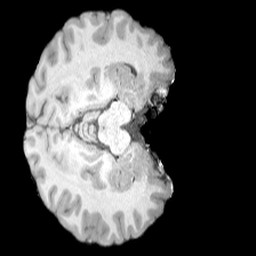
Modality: T1w
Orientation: axial
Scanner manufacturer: siemens
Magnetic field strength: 3 T
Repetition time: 2.08 s
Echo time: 0.00464 s